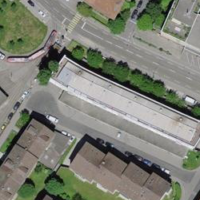
EUNIS habitat code: 57
Species observed at this site:
Lotus corniculatus
Trifolium pratense
Fagopyrum esculentum